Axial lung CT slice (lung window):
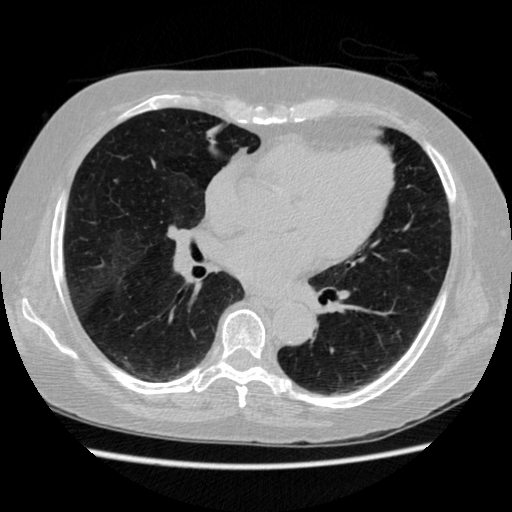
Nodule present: no